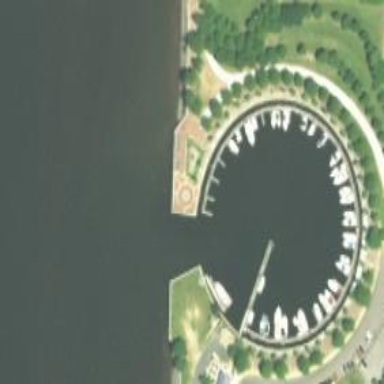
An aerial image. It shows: Marina on leisure land.